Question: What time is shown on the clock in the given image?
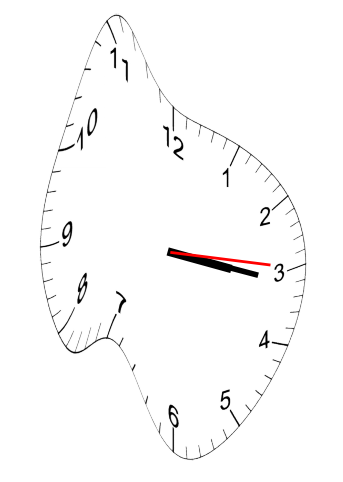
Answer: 03:16:15